Question: I'm designing a web UI using CSS + HTML and I'm in need of developing the following design.

I've designed the stucture as following.
'''
<div class="slider-pager-container">
<div class="content">
<div class="slider-pager" id="slider-pager">
<a data-slide-index="0" href=""><img height="90px" src="/images/slider/thumbs/image_1_thumb.jpg" /></a>
<a data-slide-index="1" href=""><img height="90px" src="/images/slider/thumbs/image_2_thumb.jpg" /></a>
<a data-slide-index="2" href=""><img height="90px" src="/images/slider/thumbs/image_3_thumb.jpg" /></a>
<a data-slide-index="3" href=""><img height="90px" src="/images/slider/thumbs/image_4_thumb.jpg" /></a>
<a data-slide-index="4" href=""><img height="90px" src="/images/slider/thumbs/image_5_thumb.jpg" /></a>
</div>
</div>
</div>
'''
The problem is that I want the images to be variable width but a fixed height. I've done that by using the height attribute in the img tab. I've used the following CSS to position the imgs in even positions.
'''
.slider-pager{
display:table;
}
.slider-pager a{
display:table-cell;
}
'''
this does the job but, the parent element is a fixed width of 970px and if the total width of all the imgs is less than that amount, it renders a huge gap in between two images. What I want to achieve is whatever the image width is, ( less than the parent element ) position the img tags in the center of the page. How can I achieve this without using CSS3 properties since I want this to be compatible with IE 6+.
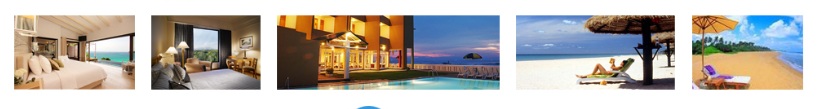
Answer: CSS
'''
.slider-pager{
margin: 0 auto;
}
'''
<URL>